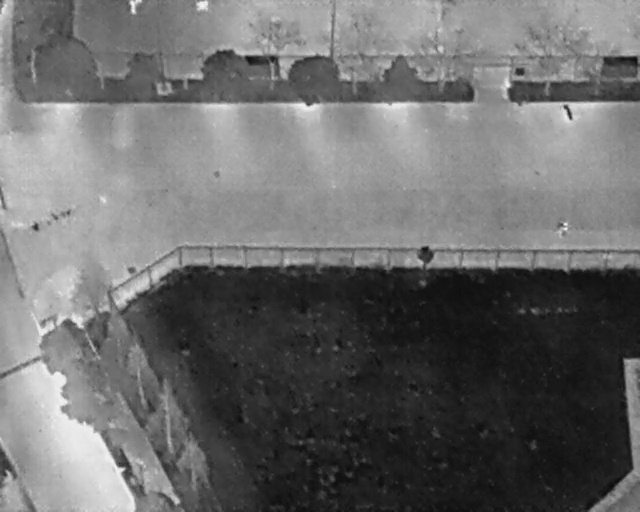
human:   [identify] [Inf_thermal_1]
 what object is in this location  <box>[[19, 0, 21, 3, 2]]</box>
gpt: <ref>1 medium person at the top left</ref>

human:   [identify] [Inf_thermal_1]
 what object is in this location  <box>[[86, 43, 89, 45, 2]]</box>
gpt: <ref>1 medium person at the right</ref>

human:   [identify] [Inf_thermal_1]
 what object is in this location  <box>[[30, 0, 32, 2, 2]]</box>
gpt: <ref>1 medium person at the top</ref>